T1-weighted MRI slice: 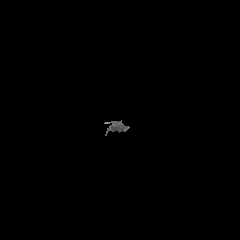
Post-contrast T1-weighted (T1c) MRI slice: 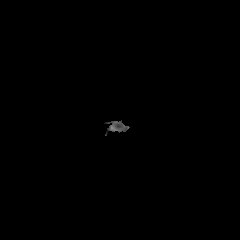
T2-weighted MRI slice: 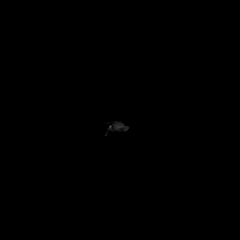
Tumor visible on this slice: no